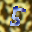
Label: 5